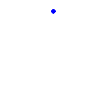
Particle: kaon